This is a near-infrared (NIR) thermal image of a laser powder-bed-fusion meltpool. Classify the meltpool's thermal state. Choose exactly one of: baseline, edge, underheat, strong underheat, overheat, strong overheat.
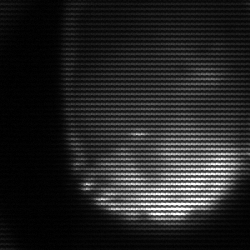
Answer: edge